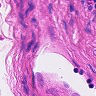
Metastatic tissue present: no